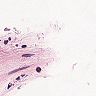
Metastatic tissue present: no